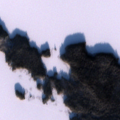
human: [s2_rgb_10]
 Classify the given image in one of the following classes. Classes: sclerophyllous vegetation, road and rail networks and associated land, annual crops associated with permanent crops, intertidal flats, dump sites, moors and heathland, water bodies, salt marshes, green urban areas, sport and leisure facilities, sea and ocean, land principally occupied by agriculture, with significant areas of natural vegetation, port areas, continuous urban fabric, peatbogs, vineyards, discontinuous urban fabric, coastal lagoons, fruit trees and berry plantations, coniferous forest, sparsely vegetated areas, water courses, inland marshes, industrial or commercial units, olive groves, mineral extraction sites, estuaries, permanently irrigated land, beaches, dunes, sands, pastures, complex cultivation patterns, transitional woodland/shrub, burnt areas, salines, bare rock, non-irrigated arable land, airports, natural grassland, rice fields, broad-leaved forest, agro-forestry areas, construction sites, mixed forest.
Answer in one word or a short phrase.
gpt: coniferous forest, water bodies